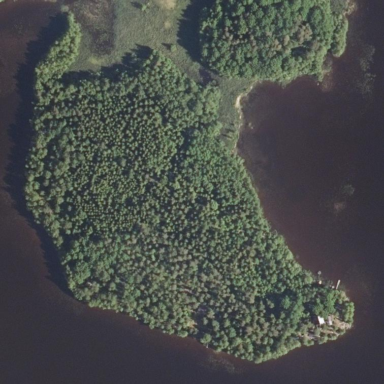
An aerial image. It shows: Islet covered with broadleaved woodland.